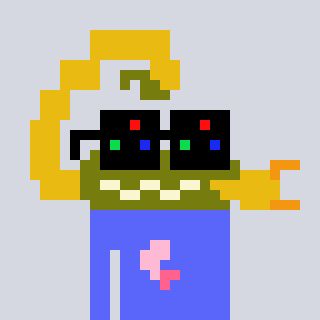
a pixel art character with square black sunglasses, a scorpion-shaped head and a purple-colored body on a cool background